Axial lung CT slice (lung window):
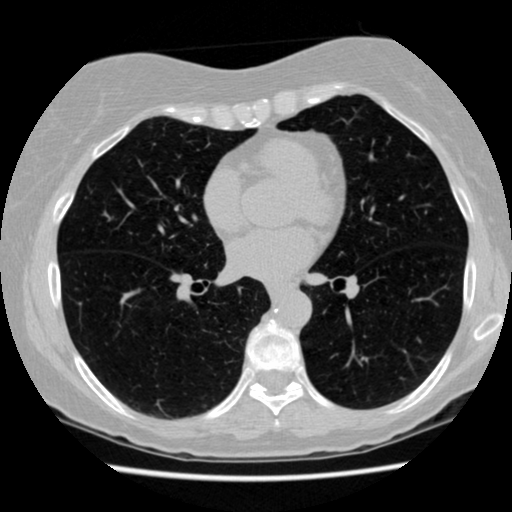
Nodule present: no